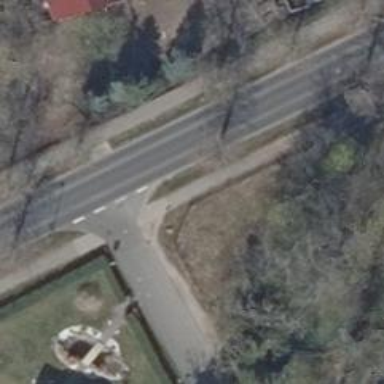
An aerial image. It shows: Road with "give way" sign.